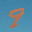
Label: 9